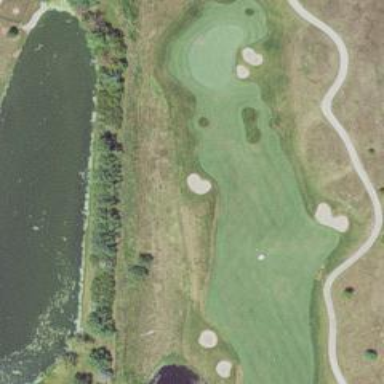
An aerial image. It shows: View of golf hole.